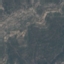
Land use / land cover: HerbaceousVegetation